Question:
In the picture you can see what kind of result I am trying to create.
Actually my layout code is:
'
'''
<View
android:layout_width="fill_parent"
android:layout_height="1dp"
android:layout_marginBottom="5dp"
android:layout_marginLeft="20dp"
android:layout_marginRight="20dp"
android:background="#A1A1A1"
android:orientation="vertical" />
<LinearLayout
android:layout_width="fill_parent"
android:layout_height="60dp"
android:layout_marginBottom="20dp" >
<TextView
android:id="@+id/txtTitleDetail"
android:layout_width="fill_parent"
android:layout_height="fill_parent"
android:layout_weight="1"
android:gravity="center_vertical"
android:paddingLeft="15dp"
android:paddingRight="15dp"
android:textAppearance="?android:attr/textAppearanceMedium"
android:textColor="#000000"
android:textSize="16sp"
android:textStyle="bold" />
<TextView
android:id="@+id/txtPriceDetail"
android:layout_width="60dp"
android:layout_height="fill_parent"
android:layout_marginRight="30dp"
android:background="@drawable/price_circle_background"
android:gravity="center"
android:textAppearance="?android:attr/textAppearanceMedium"
android:textColor="@color/blue_amount" />
</LinearLayout>'
'''
The line stay on the top of the picture and don't come under it.How can I create a picture that go under on another?
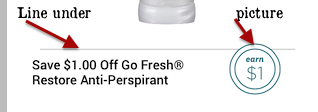
Answer: Finally I did it a other way...
I create a background image with the gray line "bg_detail_price" and voila :)
simpler like this
<URL>
The final result is.
<URL>
---
'''
<LinearLayout
android:layout_width="fill_parent"
android:layout_height="60dp"
android:layout_marginBottom="20dp"
android:background="@drawable/bg_detail_price" >
<TextView
android:id="@+id/txtTitleDetail"
android:layout_width="0dip"
android:layout_height="wrap_content"
android:layout_weight="1"
android:gravity="center_vertical"
android:paddingLeft="15dp"
android:paddingRight="15dp"
android:paddingTop="15dp"
android:textAppearance="?android:attr/textAppearanceMedium"
android:textColor="#000000"
android:textSize="16sp" />
<LinearLayout
android:layout_width="55dp"
android:layout_height="55dp"
android:layout_marginRight="35dp"
android:background="@drawable/price_circle_background"
android:orientation="vertical" >
<TextView
android:id="@+id/txtEarn"
android:layout_marginTop="11dp"
android:layout_width="wrap_content"
android:layout_height="wrap_content"
android:layout_gravity="center"
android:text="@string/txt_earn"
android:textColor="@color/blue_amount"
android:textSize="12sp" />
<TextView
android:id="@+id/txtPriceDetail"
android:layout_width="wrap_content"
android:layout_height="wrap_content"
android:layout_gravity="center"
android:textColor="@color/blue_amount"
android:textSize="12sp" />
</LinearLayout>
</LinearLayout>
'''